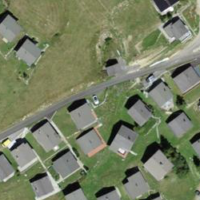
EUNIS habitat code: 55
Species observed at this site:
Leontopodium nivale